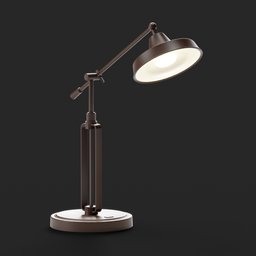
Label: lighting